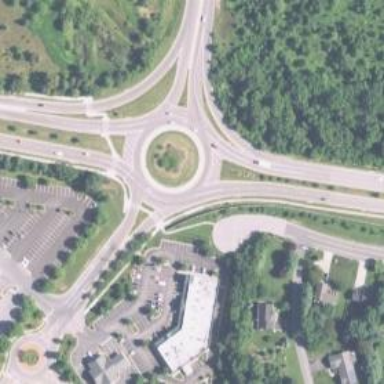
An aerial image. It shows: Roundabout junction on primary highway. It is part of expressway.